Question: Hi I am trying to configure spring security on my application.But once I enter the username and password and submit the form, I get error
'HTTP Status 404 - /j_spring_security_check The requested resource is not available.'

Following are the my configuration files :
'''
<filter-mapping>
<filter-name>CharacterEncodingFilter</filter-name>
<url-pattern>/*</url-pattern>
</filter-mapping>
<filter>
<filter-name>springSecurityFilterChain</filter-name>
<filter-class>org.springframework.web.filter.DelegatingFilterProxy</filter-class>
</filter>
<filter-mapping>
<filter-name>springSecurityFilterChain</filter-name>
<url-pattern>/*</url-pattern>
</filter-mapping>
<listener>
<listener-class>org.springframework.web.context.ContextLoaderListener</listener-class>
</listener>
<context-param>
<param-name>contextConfigLocation</param-name>
<param-value>/WEB-INF/applicationContext.xml,/WEB-INF/taskTracker-app.xml,/WEB-INF/taskTracker-servlet.xml,/WEB-INF/taskTracker-security.xml</param-value>
</context-param>
<servlet>
<servlet-name>taskTracker</servlet-name>
<servlet-class>org.springframework.web.servlet.DispatcherServlet</servlet-class>
<load-on-startup>2</load-on-startup>
</servlet>
<servlet-mapping>
<servlet-name>taskTracker</servlet-name>
<url-pattern>*.html</url-pattern>
</servlet-mapping>
'''
'''
<?xml version="1.0" encoding="UTF-8"?>
<beans xmlns="http://www.springframework.org/schema/beans"
xmlns:xsi="http://www.w3.org/2001/XMLSchema-instance" xmlns:tx="http://www.springframework.org/schema/tx"
xmlns:aop="http://www.springframework.org/schema/aop" xmlns:dwr="http://www.directwebremoting.org/schema/spring-dwr"
xsi:schemaLocation="http://www.springframework.org/schema/beans
http://www.springframework.org/schema/beans/spring-beans-3.0.xsd
http://www.springframework.org/schema/aop
http://www.springframework.org/schema/aop/spring-aop-3.0.xsd
http://www.springframework.org/schema/tx
http://www.springframework.org/schema/tx/spring-tx-3.0.xsd
http://www.directwebremoting.org/schema/spring-dwr
http://www.directwebremoting.org/schema/spring-dwr-2.0.xsd">
<bean id="TaskTrackerLoginController"
class="org.springframework.web.servlet.mvc.ParameterizableViewController">
<property name="viewName">
<value>/taskTracker/sign-in</value>
</property>
</bean>
<bean id="TaskTrackerErrorController"
class="org.springframework.web.servlet.mvc.ParameterizableViewController">
<property name="viewName">
<value>/taskTracker/error</value>
</property>
</bean>
<bean id="WelcomeController" class="com.tracker.web.controllers.WelcomeController">
<property name="BusinessLogic">
<ref bean="BusinessLogic" />
</property>
<property name="viewName">
<value>/taskTracker/welcome</value>
</property>
</bean>
<bean id="nonSecurePageMappings"
class="org.springframework.web.servlet.handler.SimpleUrlHandlerMapping">
<property name="mappings">
<props>
<prop key="/taskTracker/sign-in.html">TaskTrackerLoginController</prop>
<prop key="/taskTracker/error.html">TaskTrackerErrorController</prop>
</props>
</property>
</bean>
<bean id="PageMappings"
class="org.springframework.web.servlet.handler.SimpleUrlHandlerMapping">
<property name="mappings">
<props>
<prop key="/taskTracker/welcome.html">WelcomeController</prop>
</props>
</property>
</bean>
<bean id="viewResolver"
class="org.springframework.web.servlet.view.InternalResourceViewResolver">
<property name="viewClass">
<value>org.springframework.web.servlet.view.JstlView</value>
</property>
<property name="prefix">
<value>/WEB-INF/jsp/</value>
</property>
<property name="suffix">
<value>.jsp</value>
</property>
</bean>
</beans>
'''
'''
<beans xmlns="http://www.springframework.org/schema/beans"
xmlns:security="http://www.springframework.org/schema/security"
xmlns:xsi="http://www.w3.org/2001/XMLSchema-instance"
xsi:schemaLocation="http://www.springframework.org/schema/beans
http://www.springframework.org/schema/beans/spring-beans-3.0.xsd
http://www.springframework.org/schema/security
http://www.springframework.org/schema/security/spring-security-3.0.xsd">
<bean id="SecurityService" class="com.tracker.web.security.SecurityService">
<property name="BusinessLogic">
<ref bean="BusinessLogic" />
</property>
</bean>
<security:http access-denied-page="/taskTracker/tracker/error.html" auto-config="false">
<security:session-management invalid-session-url="/taskTracker/sign-in.html">
</security:session-management>
<security:form-login login-page="/taskTracker/sign-in.html" default-target-url="/taskTracker/welcome.html"
always-use-default-target="false" authentication-failure-url="/taskTracker/sign-in.html?error=1" />
<security:logout invalidate-session="true" logout-success-url="/taskTracker/sign-in.html" />
<security:intercept-url pattern="/taskTracker/sign-in.html*" filters="none" />
<security:intercept-url pattern="/taskTracker/welcome.html*" />
</security:http>
<security:authentication-manager>
<security:authentication-provider user-service-ref="SecurityService" />
</security:authentication-manager>
</beans>
'''
'''
<?xml version="1.0" encoding="UTF-8"?>
<beans xmlns="http://www.springframework.org/schema/beans"
xmlns:xsi="http://www.w3.org/2001/XMLSchema-instance" xmlns:tx="http://www.springframework.org/schema/tx"
xmlns:aop="http://www.springframework.org/schema/aop" xmlns:dwr="http://www.directwebremoting.org/schema/spring-dwr"
xsi:schemaLocation="http://www.springframework.org/schema/beans
http://www.springframework.org/schema/beans/spring-beans-3.0.xsd
http://www.springframework.org/schema/aop
http://www.springframework.org/schema/aop/spring-aop-3.0.xsd
http://www.springframework.org/schema/tx
http://www.springframework.org/schema/tx/spring-tx-3.0.xsd
http://www.directwebremoting.org/schema/spring-dwr
http://www.directwebremoting.org/schema/spring-dwr-2.0.xsd">
<bean id="userDao" class="com.tracker.data.dao.jdbc.UserJdbcDao">
<property name="dataSource">
<ref bean="dataSource" />
</property>
</bean>
<bean id="BusinessLogic" class="com.tracker.business.logic.TrackerBusinessLogicImpl">
<property name="userLogic">
<ref bean="userLogic" />
</property>
</bean>
<bean id="userLogic" class="com.tracker.business.logic.user.UserLogic">
<property name="userDao">
<ref bean="userDao" />
</property>
</bean>
</beans>
'''
'''
package com.tracker.web.security;
import org.apache.log4j.Logger;
import org.springframework.dao.DataAccessException;
import org.springframework.security.core.userdetails.UserDetails;
import org.springframework.security.core.userdetails.UserDetailsService;
import org.springframework.security.core.userdetails.UsernameNotFoundException;
import com.tracker.business.logic.TrackerBusinessLogic;
import com.tracker.business.model.User;
public class SecurityService implements UserDetailsService {
private final static Logger log = Logger.getLogger(SecurityService.class);
private TrackerBusinessLogic trackerBusinessLogic;
public UserDetails loadUserByUsername(String username)
throws UsernameNotFoundException, DataAccessException {
String errMsg = "User with username: " + username;
User user = trackerBusinessLogic.loadUser(username);
if(user!=null) {
// user has been loaded
} else {
log.error("User with username: " + username + " not found");
}
return user;
}
public TrackerBusinessLogic getBusinessLogic() {
return trackerBusinessLogic;
}
public void setBusinessLogic(TrackerBusinessLogic trackerBusinessLogic) {
this.trackerBusinessLogic = trackerBusinessLogic;
}
}
'''
'''
<html lang="en-US">
<head>
<title>Login</title>
</head>
<body>
<div class="login">
<h1>Task Tracker Login</h1>
<form action="/j_spring_security_check" method="post">
<input type="text" name="j_username" value="" placeholder="Username" required="required" />
<input type="password" name="j_password" placeholder="Password" required="required" />
<input type="hidden" name="referrer" value="${param.referrer}" />
<input type="submit" value="Let me in." class="btn btn-primary btn-block btn-large">
</form>
</div>
</body>
</html>
'''
Please help me with what am I missing here. Thank You.
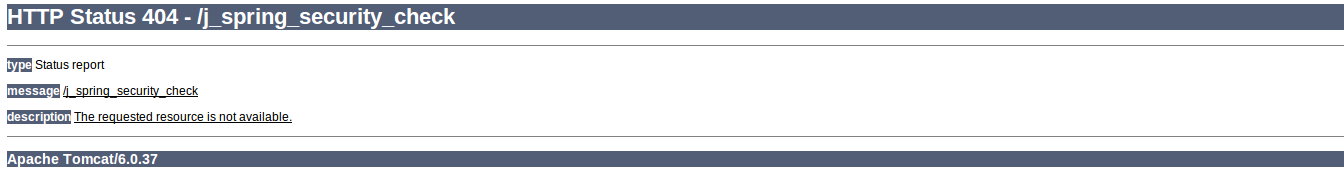
Answer: In your 'sign-in.jsp', you need to change the 'URL' to which you are submitting the login request, which you can achieve as below:
'''
<c:url value="/j_spring_security_check" var="loginUrl" />
'''
and use this in your form action:
'''
<form action="${loginUrl}" method="post">
'''
The 'login-processing-url' attribute defaults to '/j_spring_security_check', and specifies the URL that the login form (which should include the 'username' and 'password') should be submitted to, using an HTTP post.